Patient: sex M, age 26
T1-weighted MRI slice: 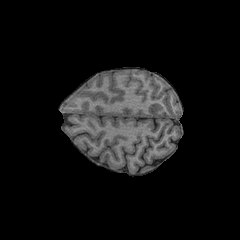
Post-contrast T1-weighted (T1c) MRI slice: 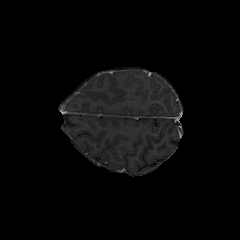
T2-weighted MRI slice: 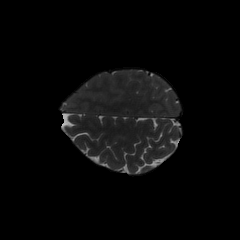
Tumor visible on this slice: no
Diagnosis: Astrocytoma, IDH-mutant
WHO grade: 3